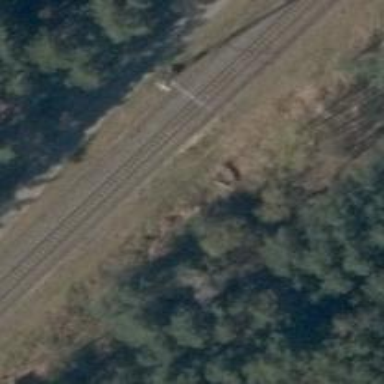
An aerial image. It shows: Railway signal.